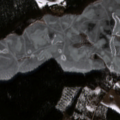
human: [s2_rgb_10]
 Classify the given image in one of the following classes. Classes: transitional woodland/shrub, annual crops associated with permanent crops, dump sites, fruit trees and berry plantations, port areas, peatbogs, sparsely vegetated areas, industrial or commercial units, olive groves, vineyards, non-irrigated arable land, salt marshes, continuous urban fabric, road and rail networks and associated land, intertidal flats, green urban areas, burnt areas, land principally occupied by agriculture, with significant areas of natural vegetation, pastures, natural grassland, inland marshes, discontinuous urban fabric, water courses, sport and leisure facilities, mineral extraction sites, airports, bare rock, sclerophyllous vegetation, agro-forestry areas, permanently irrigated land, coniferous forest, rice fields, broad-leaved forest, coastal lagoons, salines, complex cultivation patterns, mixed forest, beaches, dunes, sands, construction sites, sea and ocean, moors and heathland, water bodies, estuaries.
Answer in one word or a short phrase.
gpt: non-irrigated arable land, pastures, coniferous forest, mixed forest, water bodies